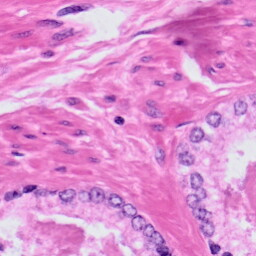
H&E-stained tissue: Prostate